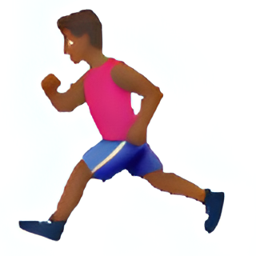
Name: man running type 5
Emoji: 🏃🏾‍♂️
Group: People & Body
Sub-group: person-activity